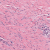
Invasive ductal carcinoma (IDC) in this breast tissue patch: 0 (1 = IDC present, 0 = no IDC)